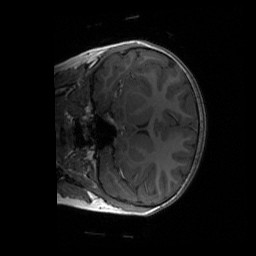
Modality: T1w
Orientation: coronal
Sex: female
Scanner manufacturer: siemens
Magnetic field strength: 3 T
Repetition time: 1.9 s
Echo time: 0.00243 s